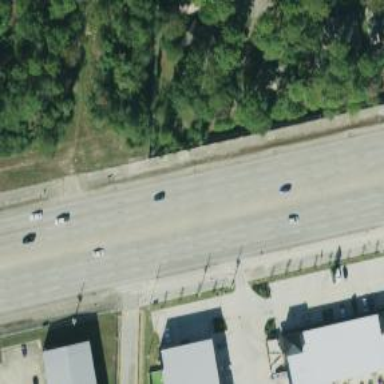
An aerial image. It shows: Primary highway.